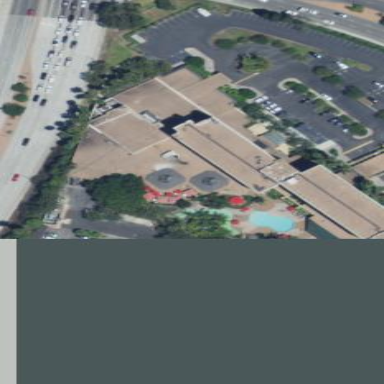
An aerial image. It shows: Hotel building.